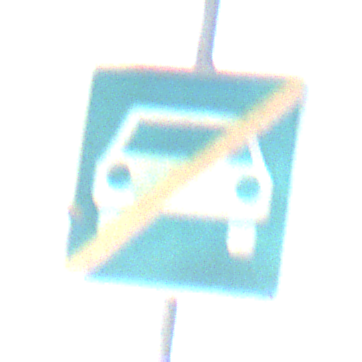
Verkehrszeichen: EndeKraftfahrstrasse
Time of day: Night
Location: Outdoor (Nature)
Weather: Clear
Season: NotSpecified
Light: Natural